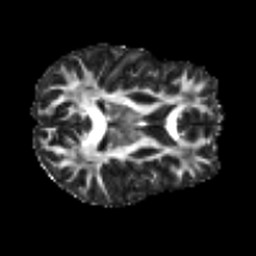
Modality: FA
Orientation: axial
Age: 21
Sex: female
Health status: ill
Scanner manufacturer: siemens
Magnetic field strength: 3 T
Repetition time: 6.5 s
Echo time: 0.062 s